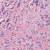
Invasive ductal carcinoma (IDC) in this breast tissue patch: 1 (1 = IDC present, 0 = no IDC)